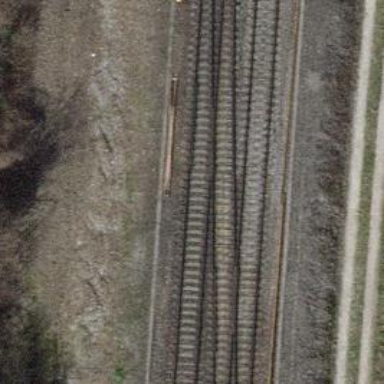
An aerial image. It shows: Electrified rail siding with contact line.